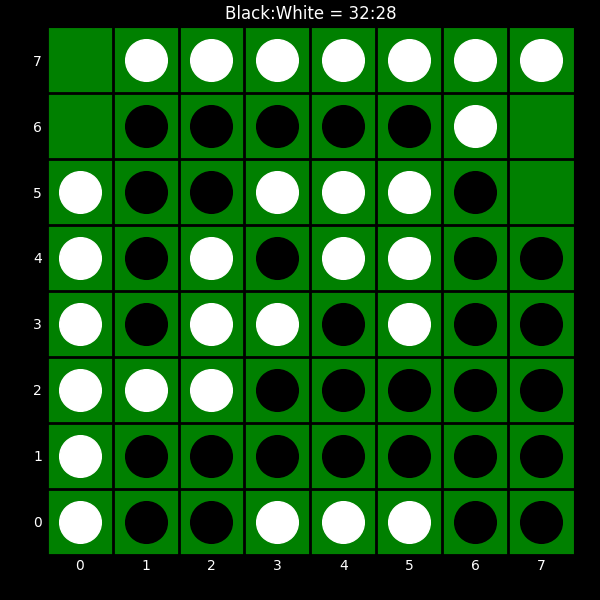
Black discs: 32
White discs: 28